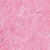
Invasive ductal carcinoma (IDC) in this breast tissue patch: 0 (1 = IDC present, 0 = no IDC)